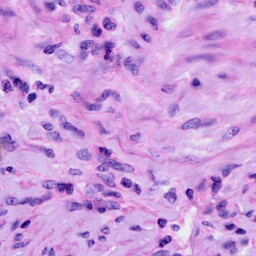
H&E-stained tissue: Cervix